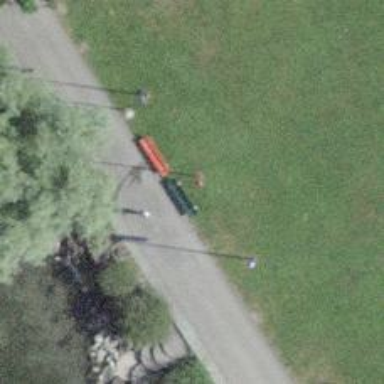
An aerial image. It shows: Bench.